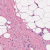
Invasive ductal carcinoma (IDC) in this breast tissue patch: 0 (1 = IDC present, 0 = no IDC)